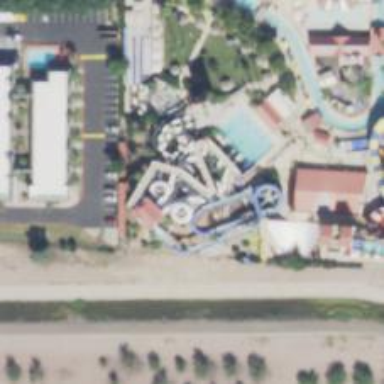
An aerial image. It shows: Water slide attraction.